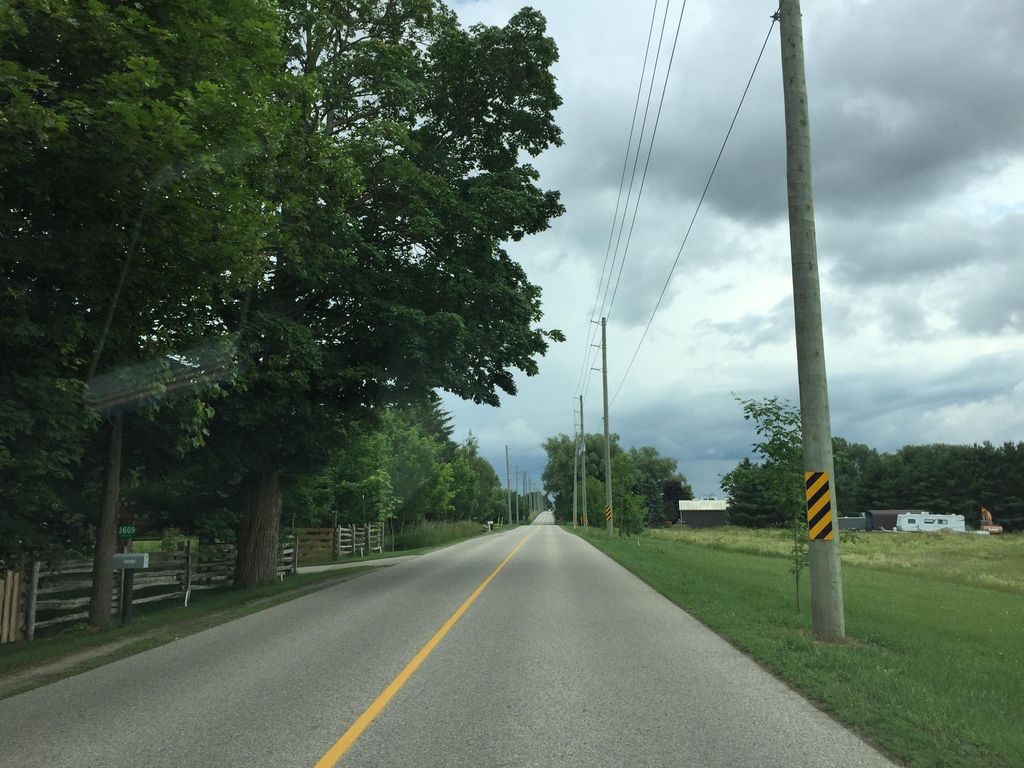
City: kitchener-waterloo